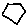
Label: hexagon